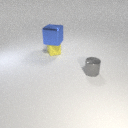
large blue metal cube above small yellow rubber cube